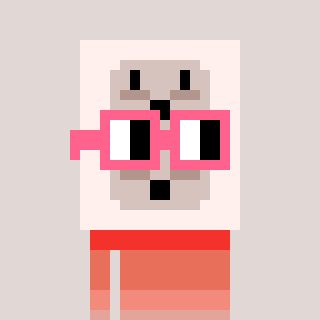
a pixel art character with square pink glasses, a outlet-shaped head and a orange-colored body on a warm background